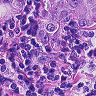
Metastatic tissue present: yes